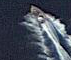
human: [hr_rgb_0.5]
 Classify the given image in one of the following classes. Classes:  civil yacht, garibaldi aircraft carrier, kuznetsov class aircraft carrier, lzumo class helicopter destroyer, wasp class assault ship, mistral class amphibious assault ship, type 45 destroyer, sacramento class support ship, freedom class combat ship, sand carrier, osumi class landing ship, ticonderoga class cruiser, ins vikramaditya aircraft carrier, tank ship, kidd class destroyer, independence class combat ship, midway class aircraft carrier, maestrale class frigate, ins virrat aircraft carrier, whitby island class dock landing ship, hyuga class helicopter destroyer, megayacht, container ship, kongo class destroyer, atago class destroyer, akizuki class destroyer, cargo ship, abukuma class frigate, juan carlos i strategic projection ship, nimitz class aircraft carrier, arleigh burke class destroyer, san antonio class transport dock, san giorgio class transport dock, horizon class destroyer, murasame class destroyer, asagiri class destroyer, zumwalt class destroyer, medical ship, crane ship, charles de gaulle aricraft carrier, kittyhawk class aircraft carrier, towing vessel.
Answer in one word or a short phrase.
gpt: Civil yacht